Interaction volume radius: 5 \u00c5
Interaction volume height: 25 \u00c5
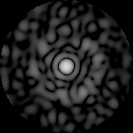
Disorder parameter: 0.874